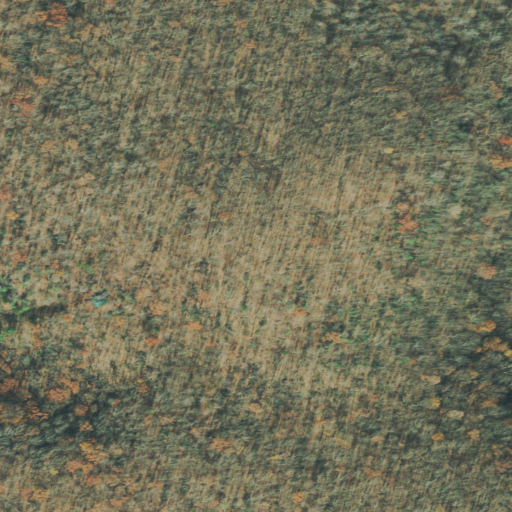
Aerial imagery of mountain in Tennessee named Ditney Knob containing only deciduous forest